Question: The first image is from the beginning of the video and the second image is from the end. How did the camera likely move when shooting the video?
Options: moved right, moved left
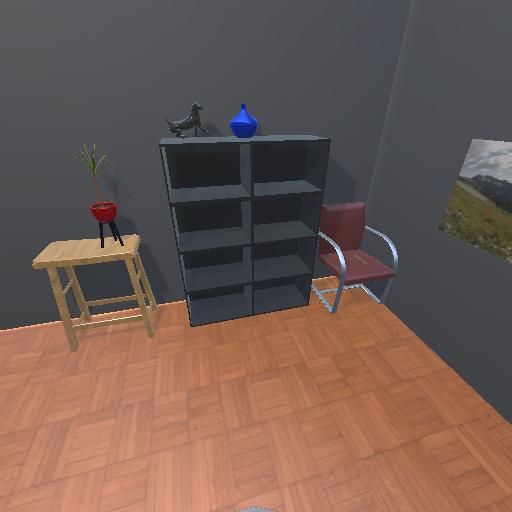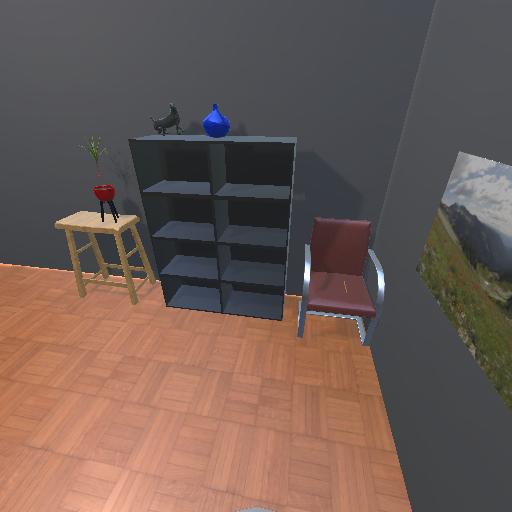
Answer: moved right